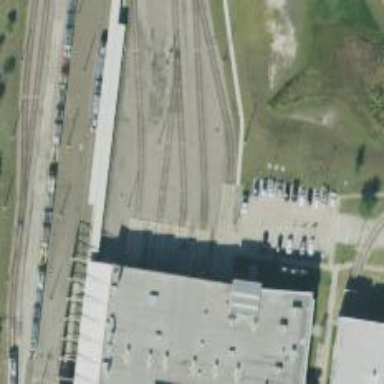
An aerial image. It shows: Light rail service yard with electrified contact lines.